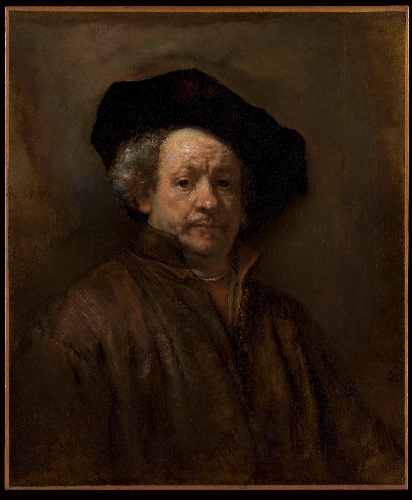
Title: Self-Portrait
Artist: Rembrandt (Rembrandt van Rijn)
Artist bio: Dutch, Leiden 1606–1669 Amsterdam
Date: 1660
Object type: Painting
Classification: Paintings
Medium: Oil on canvas
Dimensions: 31 5/8 x 26 1/2 in. (80.3 x 67.3 cm)
Department: European Paintings
Credit line: Bequest of Benjamin Altman, 1913
Accession year: 1914
Repository: Metropolitan Museum of Art, New York, NY
Tags: Men|Self-portraits